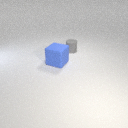
large blue rubber cube in front of small gray rubber cylinder